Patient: sex F, age 77
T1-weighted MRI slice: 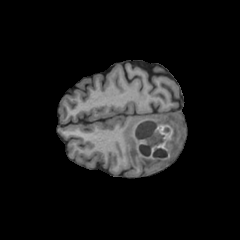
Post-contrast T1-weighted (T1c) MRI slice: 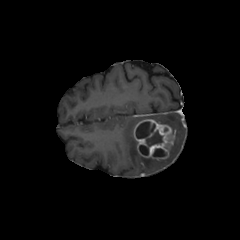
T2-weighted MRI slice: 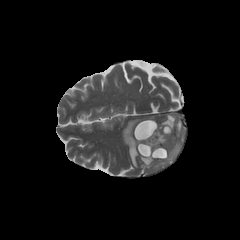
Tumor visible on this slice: yes
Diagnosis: Glioblastoma, IDH-wildtype
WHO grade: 4